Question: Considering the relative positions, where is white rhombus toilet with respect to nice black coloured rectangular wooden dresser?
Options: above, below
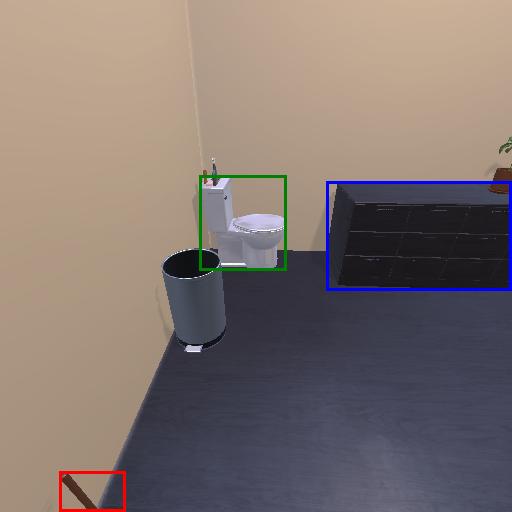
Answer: above